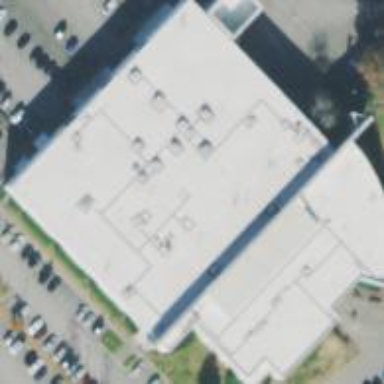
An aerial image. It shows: Public building.